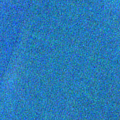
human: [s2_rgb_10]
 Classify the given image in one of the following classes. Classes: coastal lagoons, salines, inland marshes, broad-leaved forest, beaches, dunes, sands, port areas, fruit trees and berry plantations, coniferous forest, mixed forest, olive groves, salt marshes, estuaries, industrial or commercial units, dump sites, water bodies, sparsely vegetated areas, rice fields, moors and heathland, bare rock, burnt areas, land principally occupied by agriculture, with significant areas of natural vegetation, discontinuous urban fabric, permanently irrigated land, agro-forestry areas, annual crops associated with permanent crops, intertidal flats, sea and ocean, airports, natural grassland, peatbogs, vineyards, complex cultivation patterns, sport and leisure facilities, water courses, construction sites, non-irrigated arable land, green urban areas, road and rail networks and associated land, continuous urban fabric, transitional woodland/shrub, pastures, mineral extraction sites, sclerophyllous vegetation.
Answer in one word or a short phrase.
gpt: sea and ocean